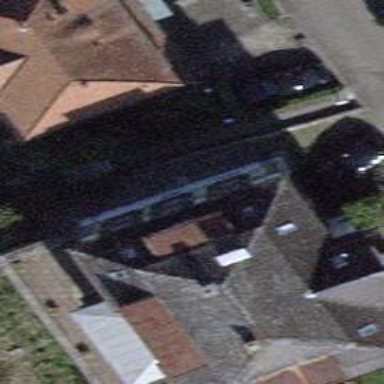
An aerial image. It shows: Building.